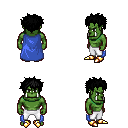
a pixel art fantasy rpg character, male body template, orc, green skin, blue cape, white pants, black bedhead hairstyle, gold boots, four views (front, back, left, right), 2x2 character sprite sheet, small pixel art, hard edges, no anti-aliasing